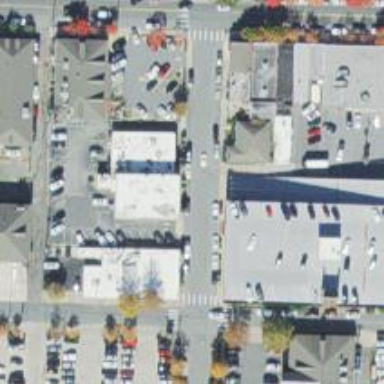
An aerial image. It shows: Retail area.